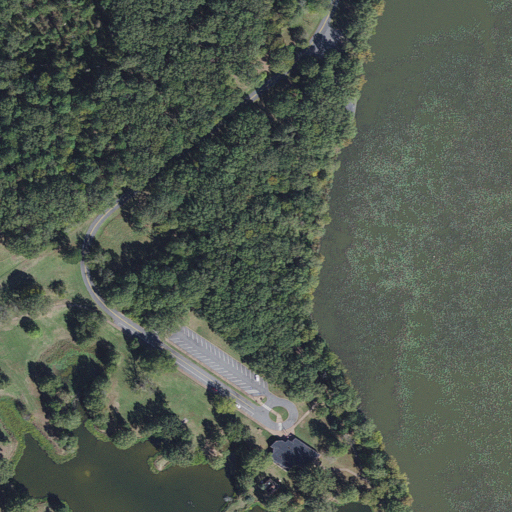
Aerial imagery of cliff(s) in Arkansas named Ecores Rouges containing open water, woody wetlands, mixed forest, open development, low intensity development, cultivated crops, medium intensity development, grassland, herbaceous wetlands, and evergreen forest